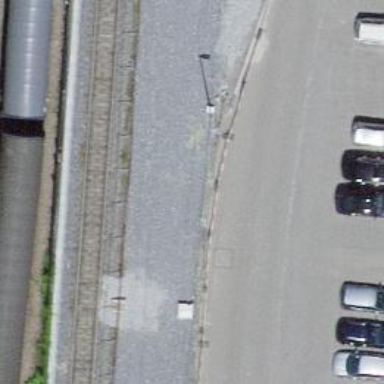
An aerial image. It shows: Railway switch.